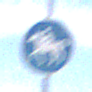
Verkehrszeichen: Reitweg
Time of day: Midday
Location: Outdoor (RoadRail)
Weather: PartlyCloudy
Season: NotSpecified
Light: Natural